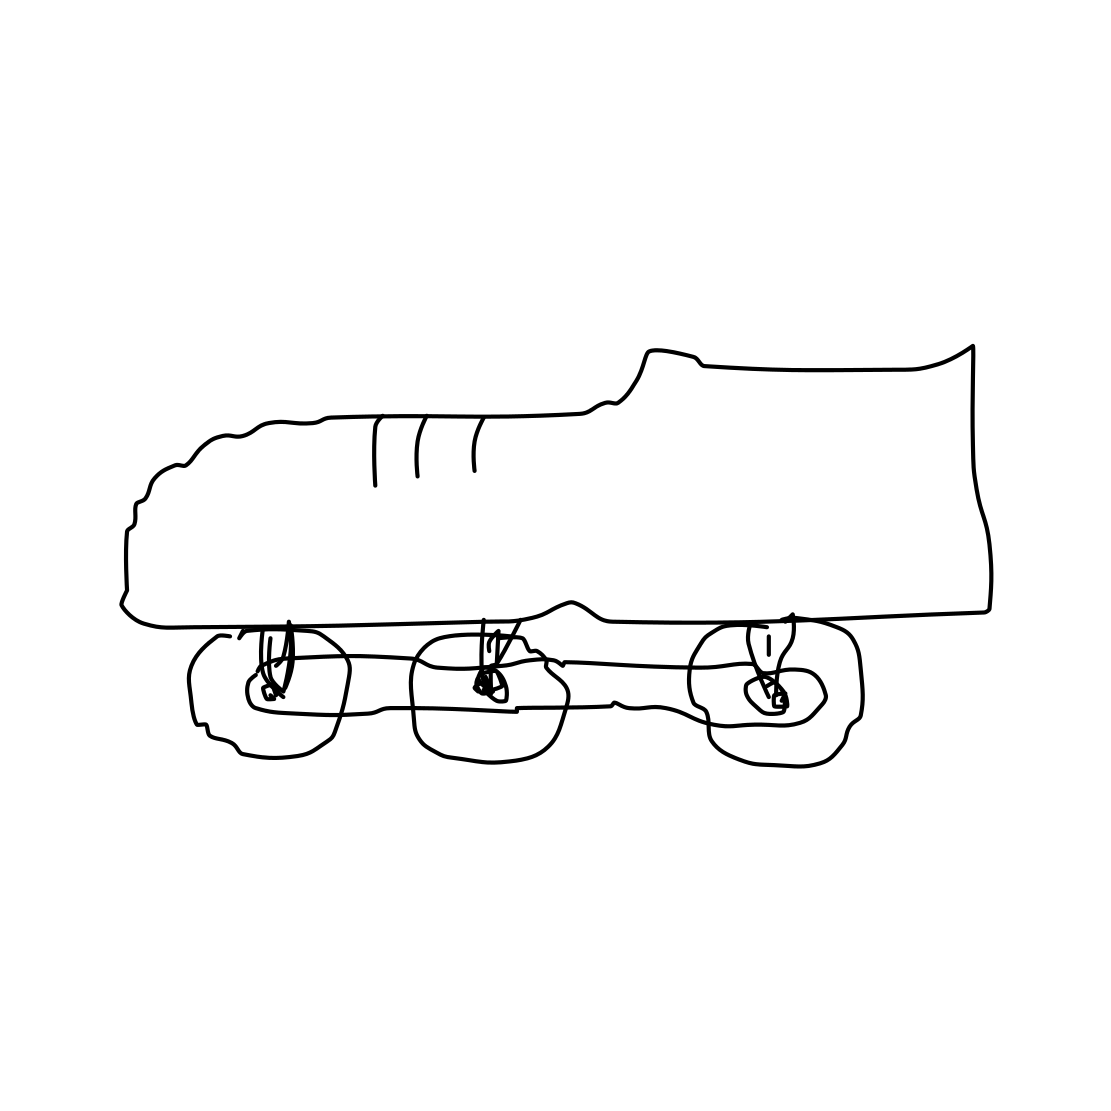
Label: rollerblades